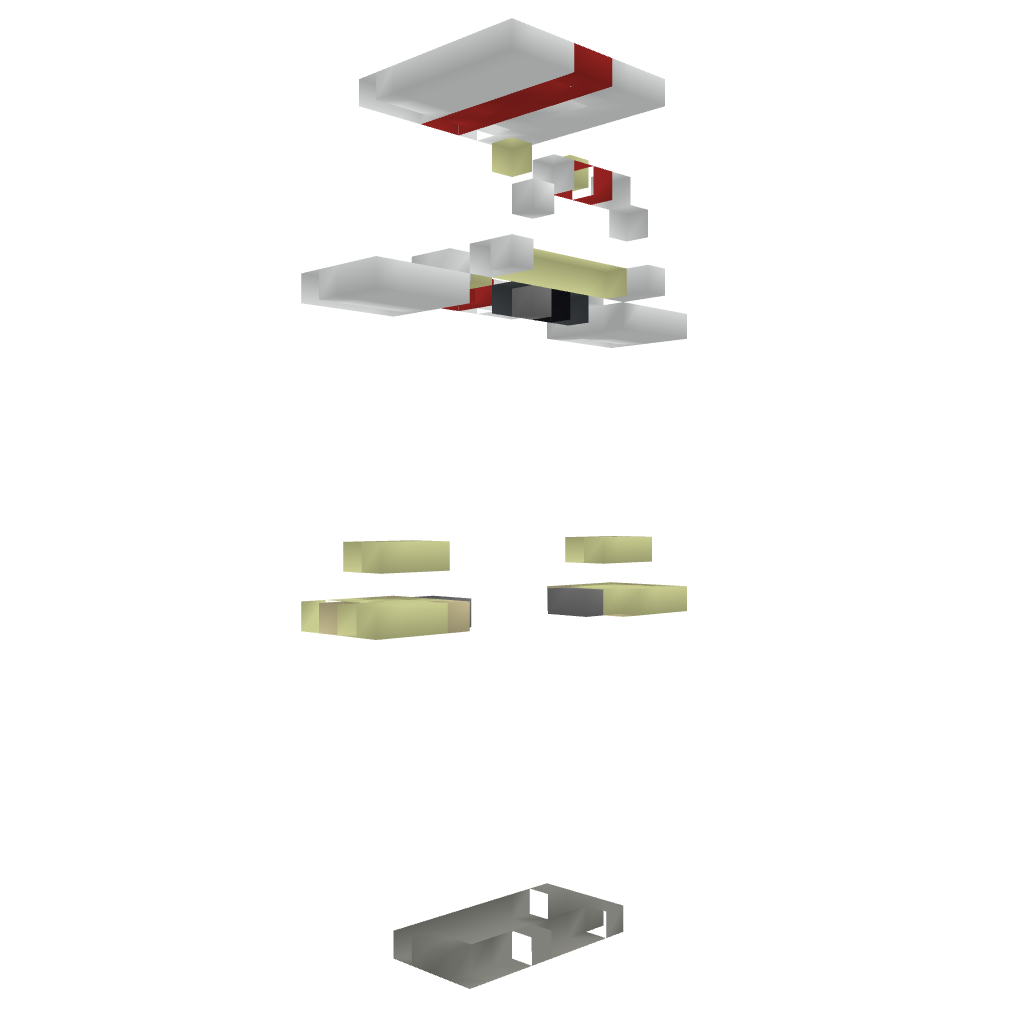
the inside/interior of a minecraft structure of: Desmond Miles Statue